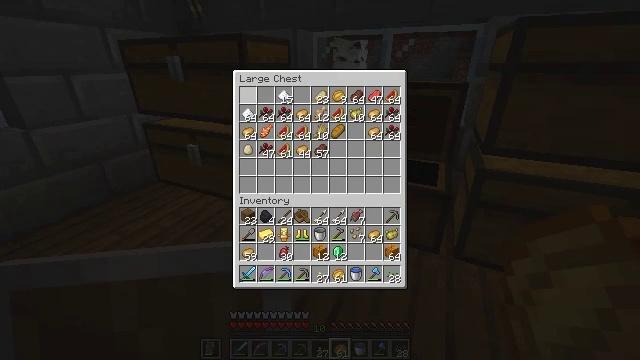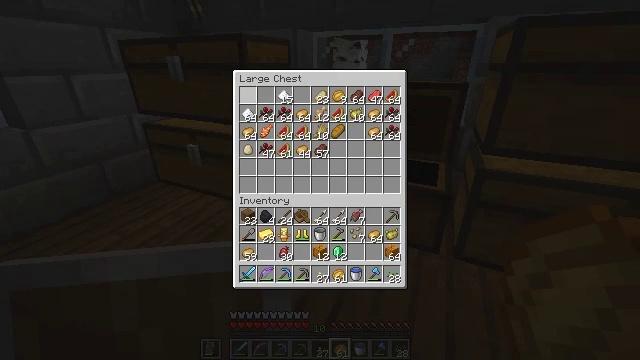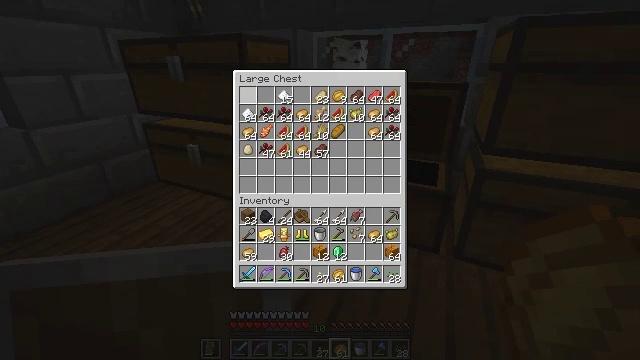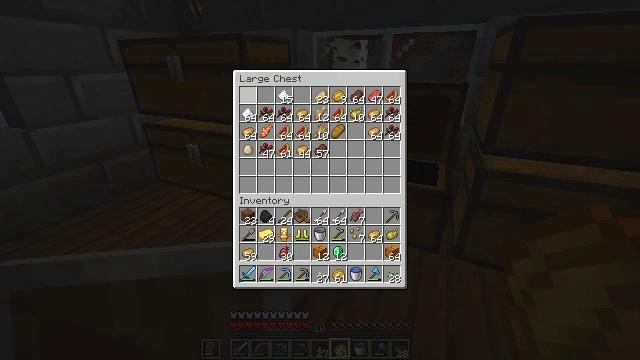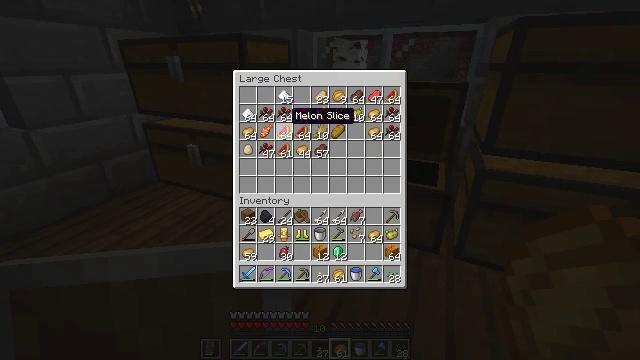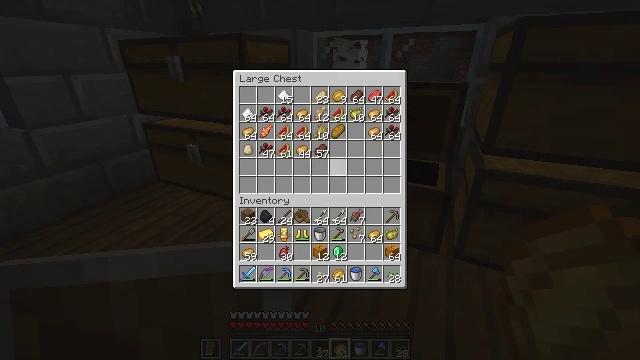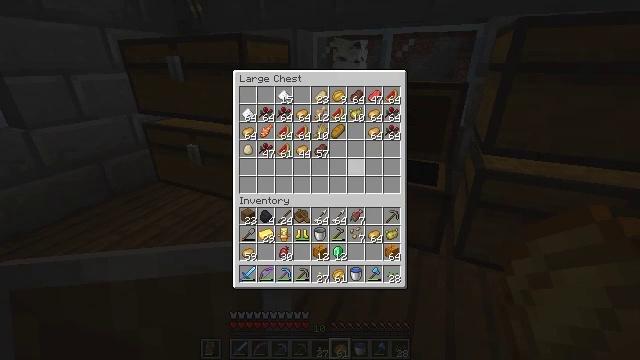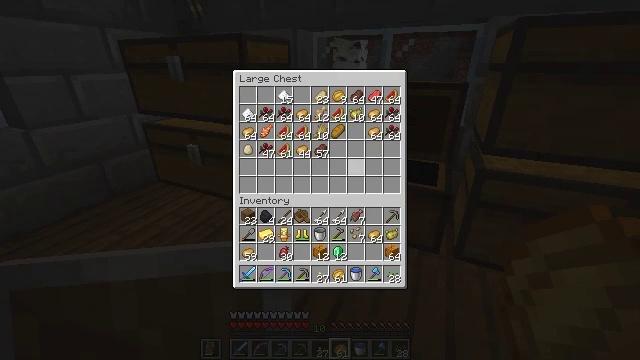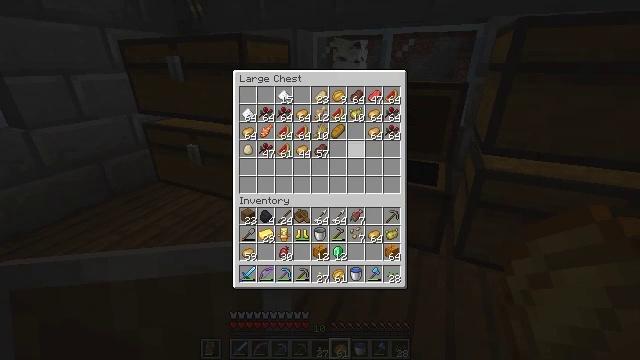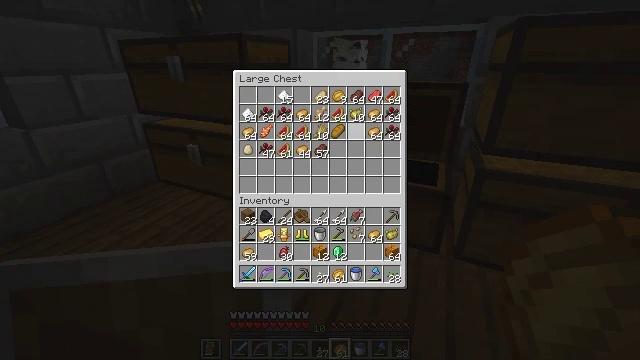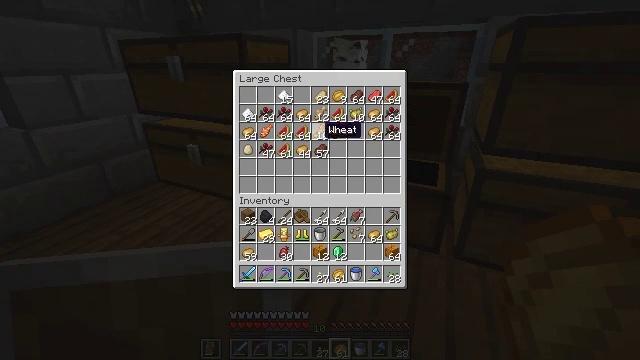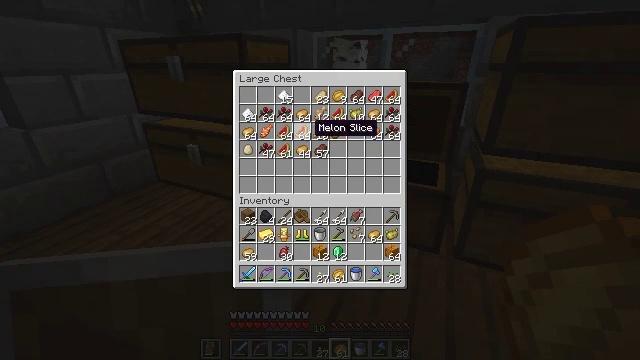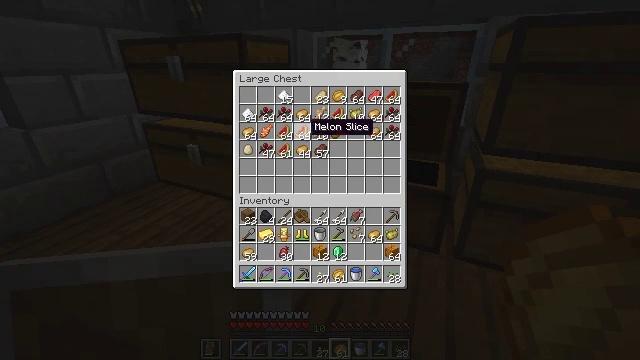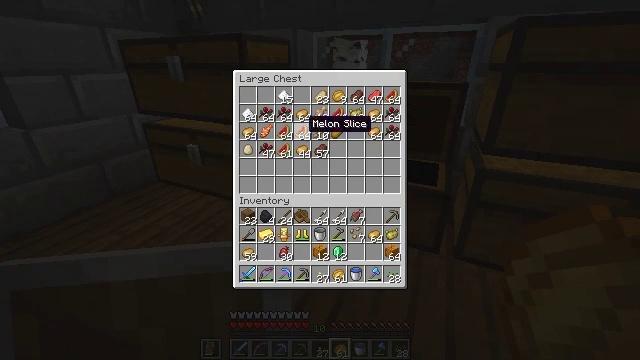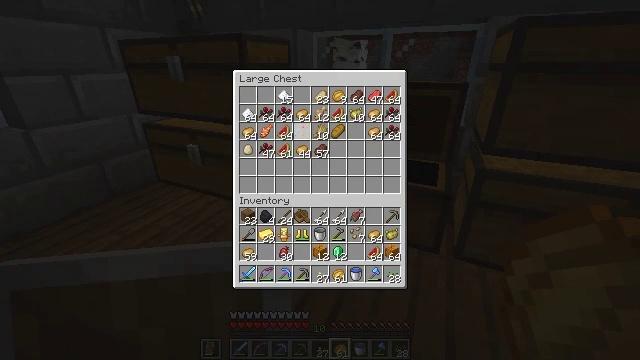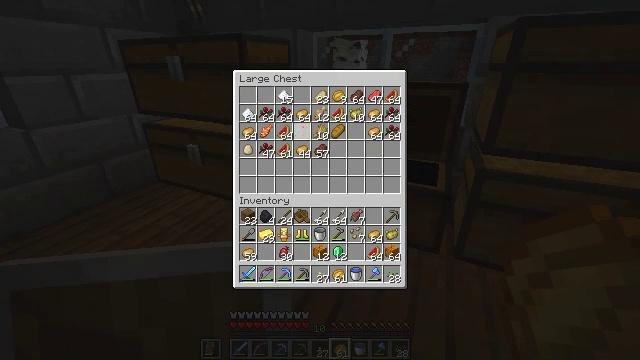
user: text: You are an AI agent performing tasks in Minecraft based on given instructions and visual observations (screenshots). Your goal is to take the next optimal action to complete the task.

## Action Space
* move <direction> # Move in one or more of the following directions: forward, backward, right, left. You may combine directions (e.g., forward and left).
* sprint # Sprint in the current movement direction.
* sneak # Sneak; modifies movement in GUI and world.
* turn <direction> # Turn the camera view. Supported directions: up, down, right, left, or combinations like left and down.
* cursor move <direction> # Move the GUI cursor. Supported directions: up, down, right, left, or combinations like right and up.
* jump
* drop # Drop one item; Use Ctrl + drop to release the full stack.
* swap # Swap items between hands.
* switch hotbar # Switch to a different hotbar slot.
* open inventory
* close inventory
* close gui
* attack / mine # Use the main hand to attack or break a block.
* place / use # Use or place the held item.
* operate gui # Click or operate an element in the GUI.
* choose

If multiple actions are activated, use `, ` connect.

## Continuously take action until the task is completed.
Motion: motion action
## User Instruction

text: Craft a melon.
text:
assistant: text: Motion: sneak, operate gui
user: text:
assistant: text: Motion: sneak
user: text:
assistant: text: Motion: no_op
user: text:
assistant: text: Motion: cursor move right and down
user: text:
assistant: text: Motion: cursor move right and down
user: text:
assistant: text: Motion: cursor move right and down
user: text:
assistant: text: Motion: no_op
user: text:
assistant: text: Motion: cursor move up
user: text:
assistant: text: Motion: cursor move left and up
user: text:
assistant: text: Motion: sneak, cursor move left
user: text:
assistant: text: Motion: sneak, cursor move left
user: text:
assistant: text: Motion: sneak
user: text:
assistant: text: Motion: sneak
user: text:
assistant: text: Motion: sneak, operate gui
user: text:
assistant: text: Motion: sneak, cursor move left, operate gui
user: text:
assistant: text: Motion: sneak
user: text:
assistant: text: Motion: sneak
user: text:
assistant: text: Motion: sneak, operate gui
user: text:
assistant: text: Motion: sneak, operate gui
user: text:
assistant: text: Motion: sneak, cursor move down
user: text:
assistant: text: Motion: sneak, operate gui
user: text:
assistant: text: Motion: sneak, cursor move right, operate gui
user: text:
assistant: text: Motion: sneak, cursor move right and up
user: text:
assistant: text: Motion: sneak, cursor move right and up
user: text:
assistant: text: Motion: sneak
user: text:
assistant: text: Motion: sneak, cursor move right
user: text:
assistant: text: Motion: sneak
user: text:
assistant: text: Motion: sneak, operate gui
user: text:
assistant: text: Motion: sneak, operate gui
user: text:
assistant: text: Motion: sneak